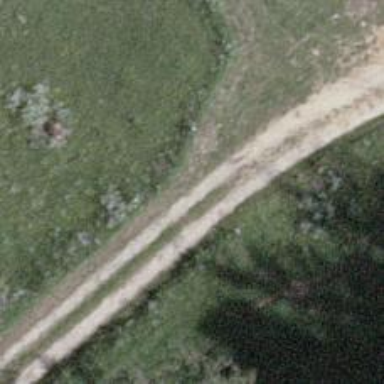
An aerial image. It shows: Well-maintained track road of grade 1.